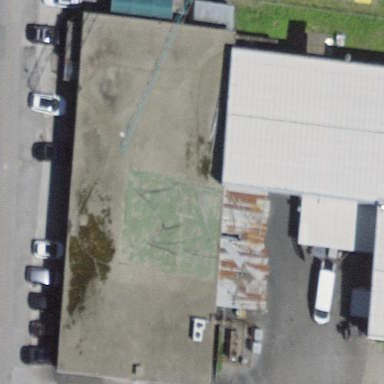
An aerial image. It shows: Industrial building.